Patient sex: F
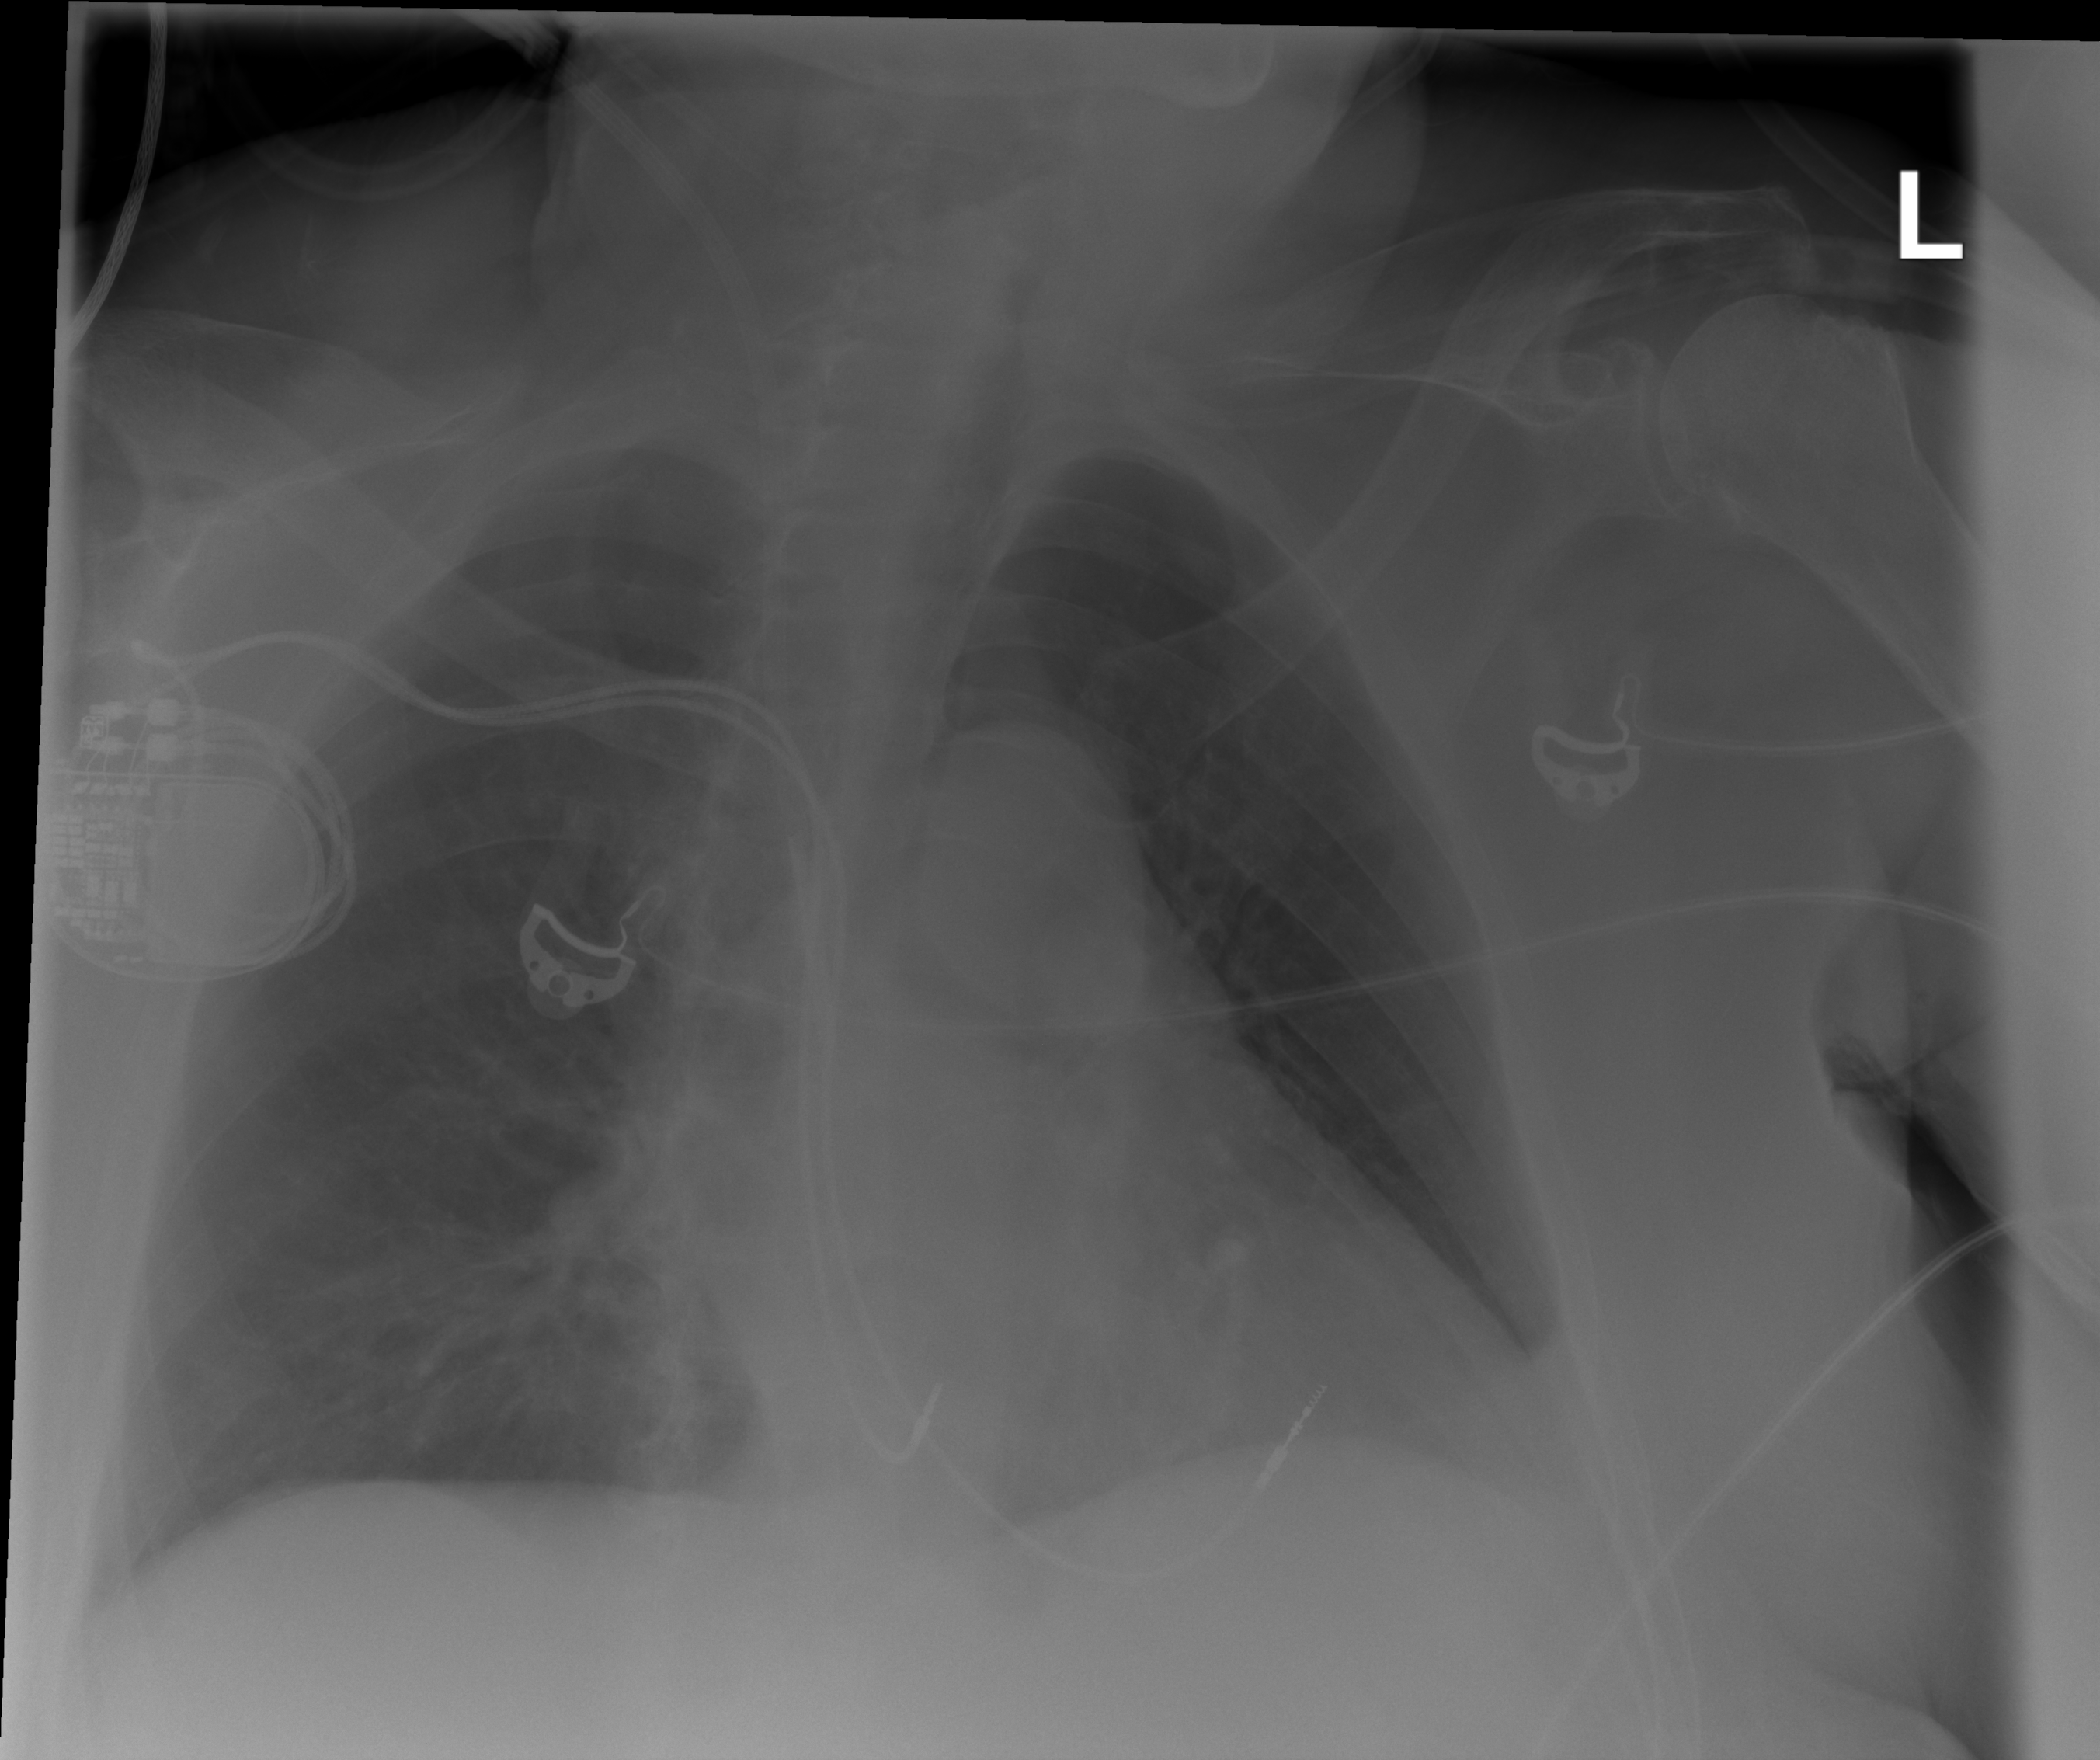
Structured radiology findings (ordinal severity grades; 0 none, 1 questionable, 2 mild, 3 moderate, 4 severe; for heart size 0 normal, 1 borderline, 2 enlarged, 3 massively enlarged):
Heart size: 0
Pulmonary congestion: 0
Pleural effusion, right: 0
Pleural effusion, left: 2
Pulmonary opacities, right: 0
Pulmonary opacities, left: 0
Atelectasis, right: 0
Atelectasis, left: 0